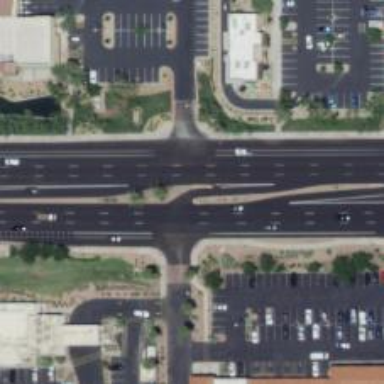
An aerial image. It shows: Asphalt road with primary link designation.